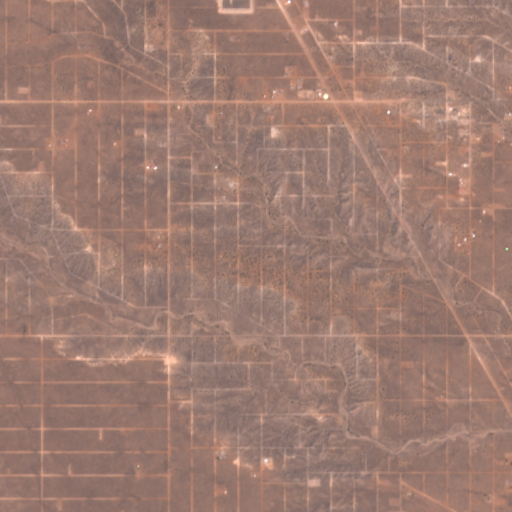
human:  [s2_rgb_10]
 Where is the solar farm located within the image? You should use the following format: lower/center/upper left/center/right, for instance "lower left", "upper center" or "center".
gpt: The solar farm is located in the upper center of the image.
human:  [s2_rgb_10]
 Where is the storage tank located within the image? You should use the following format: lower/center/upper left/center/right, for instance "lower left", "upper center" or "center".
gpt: The storage tank is located in the upper center of the image.
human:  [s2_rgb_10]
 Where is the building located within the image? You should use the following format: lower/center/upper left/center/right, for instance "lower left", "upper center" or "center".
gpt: There is no building in the image.